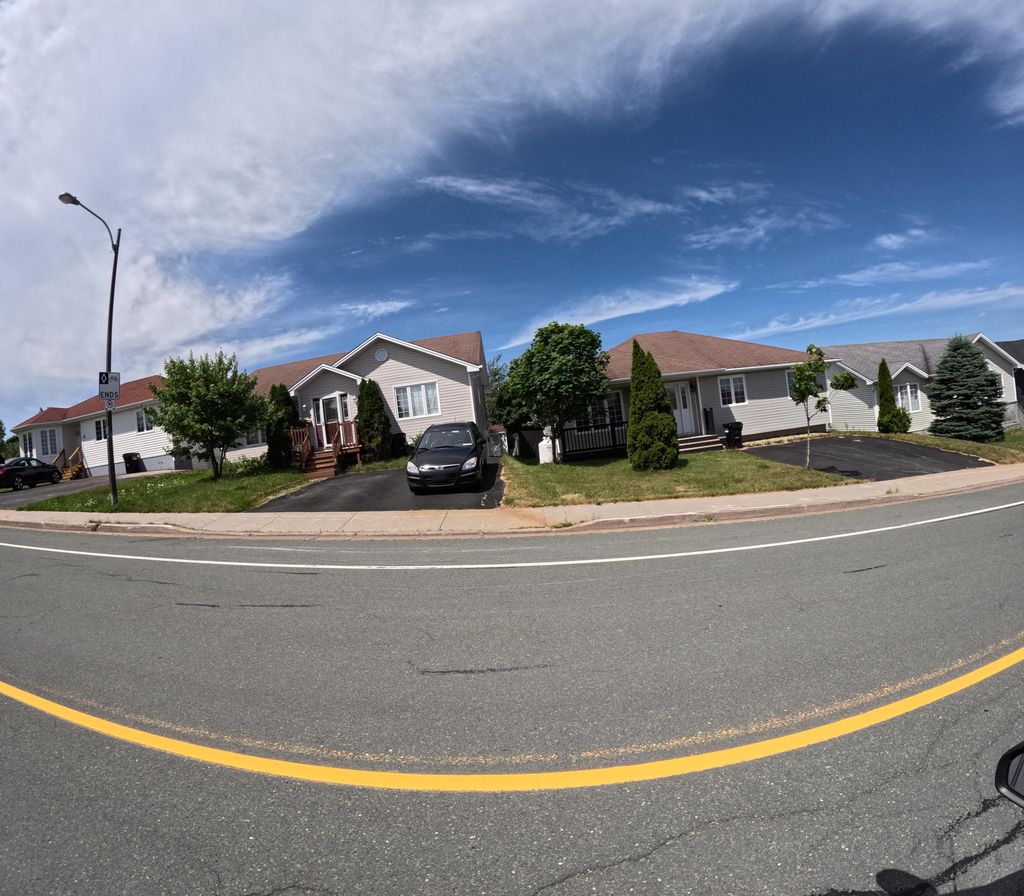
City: st_johns